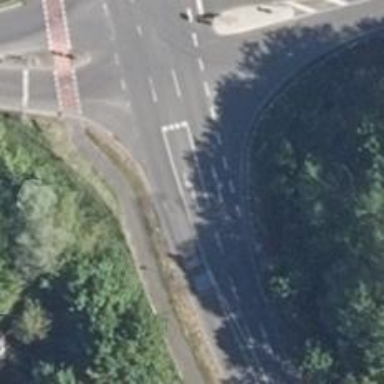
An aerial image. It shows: Tertiary road with asphalt surface.